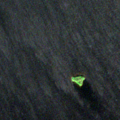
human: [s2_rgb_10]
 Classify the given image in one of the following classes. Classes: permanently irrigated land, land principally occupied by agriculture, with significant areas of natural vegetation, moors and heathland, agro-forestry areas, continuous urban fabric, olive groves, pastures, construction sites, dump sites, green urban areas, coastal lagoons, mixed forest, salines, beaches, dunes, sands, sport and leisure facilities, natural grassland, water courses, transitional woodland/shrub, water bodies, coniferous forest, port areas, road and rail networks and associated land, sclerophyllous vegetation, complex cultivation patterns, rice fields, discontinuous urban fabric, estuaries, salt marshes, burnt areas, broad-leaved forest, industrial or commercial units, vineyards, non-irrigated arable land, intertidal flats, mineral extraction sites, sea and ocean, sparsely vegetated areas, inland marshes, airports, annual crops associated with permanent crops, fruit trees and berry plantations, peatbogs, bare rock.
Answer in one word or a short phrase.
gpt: water bodies